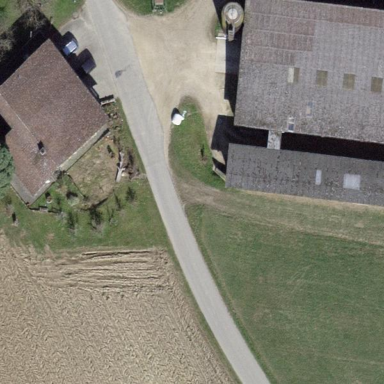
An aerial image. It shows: Farmyard area.